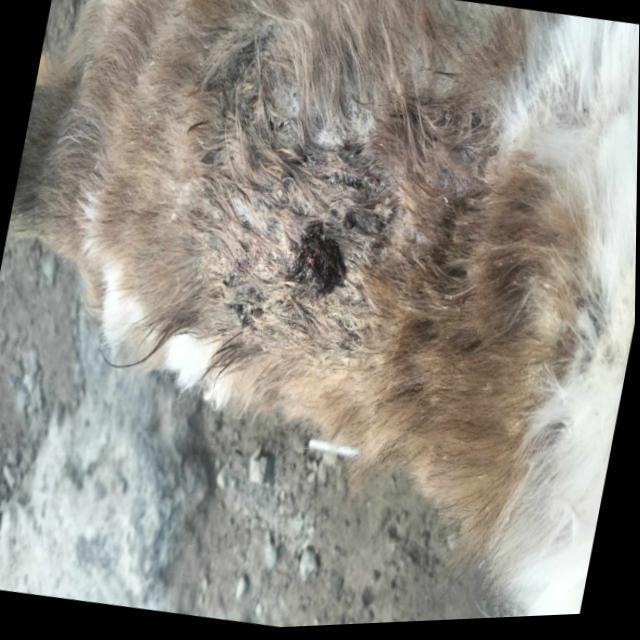
Canine demodicosis (Demodex mange) — caused by Demodex canis mites. Presents with alopecia, follicular papules, pustules, and comedones. Often localized on face and forelimbs.